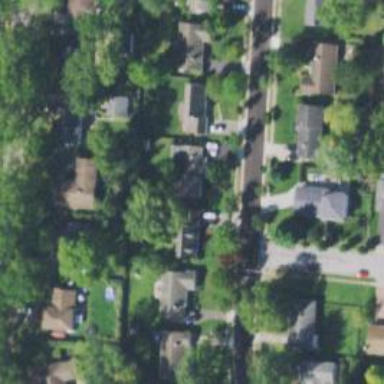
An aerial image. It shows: Residential driveway used as service road.